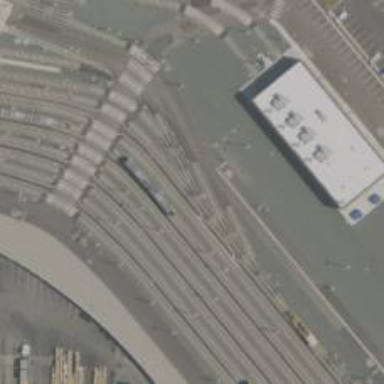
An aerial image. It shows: Light rail yard with electrified contact lines.